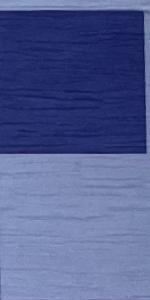
Label: Empty